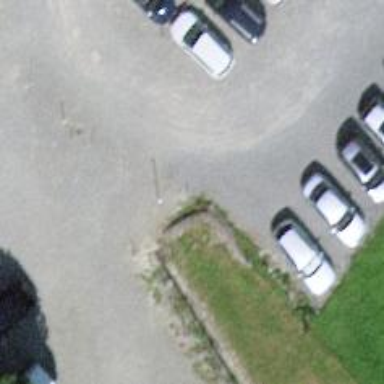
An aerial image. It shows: Fine gravel parking aisle that serves as service road.